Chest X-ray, PA view. Patient: 33 years old, sex M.
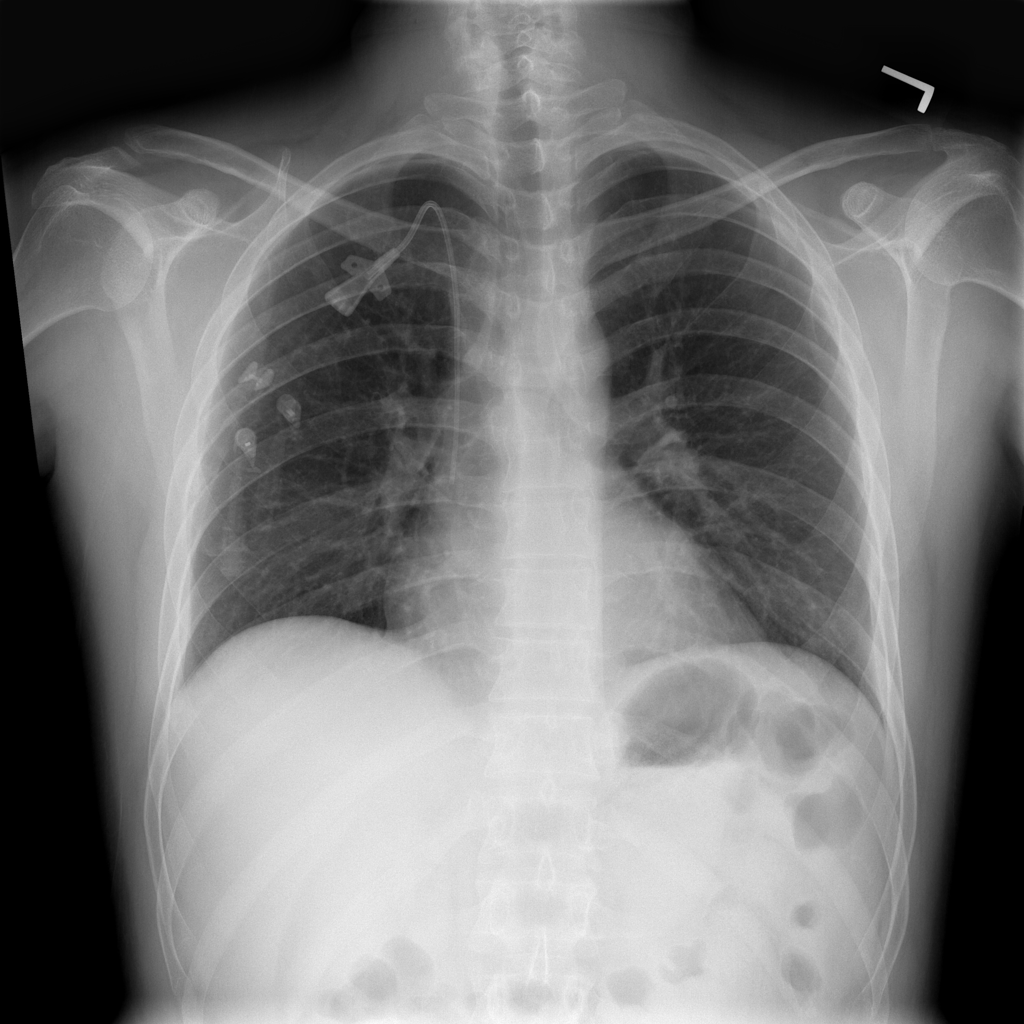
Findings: No Finding